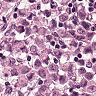
Metastatic tissue present: yes